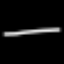
Label: line